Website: home-depot
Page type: cart
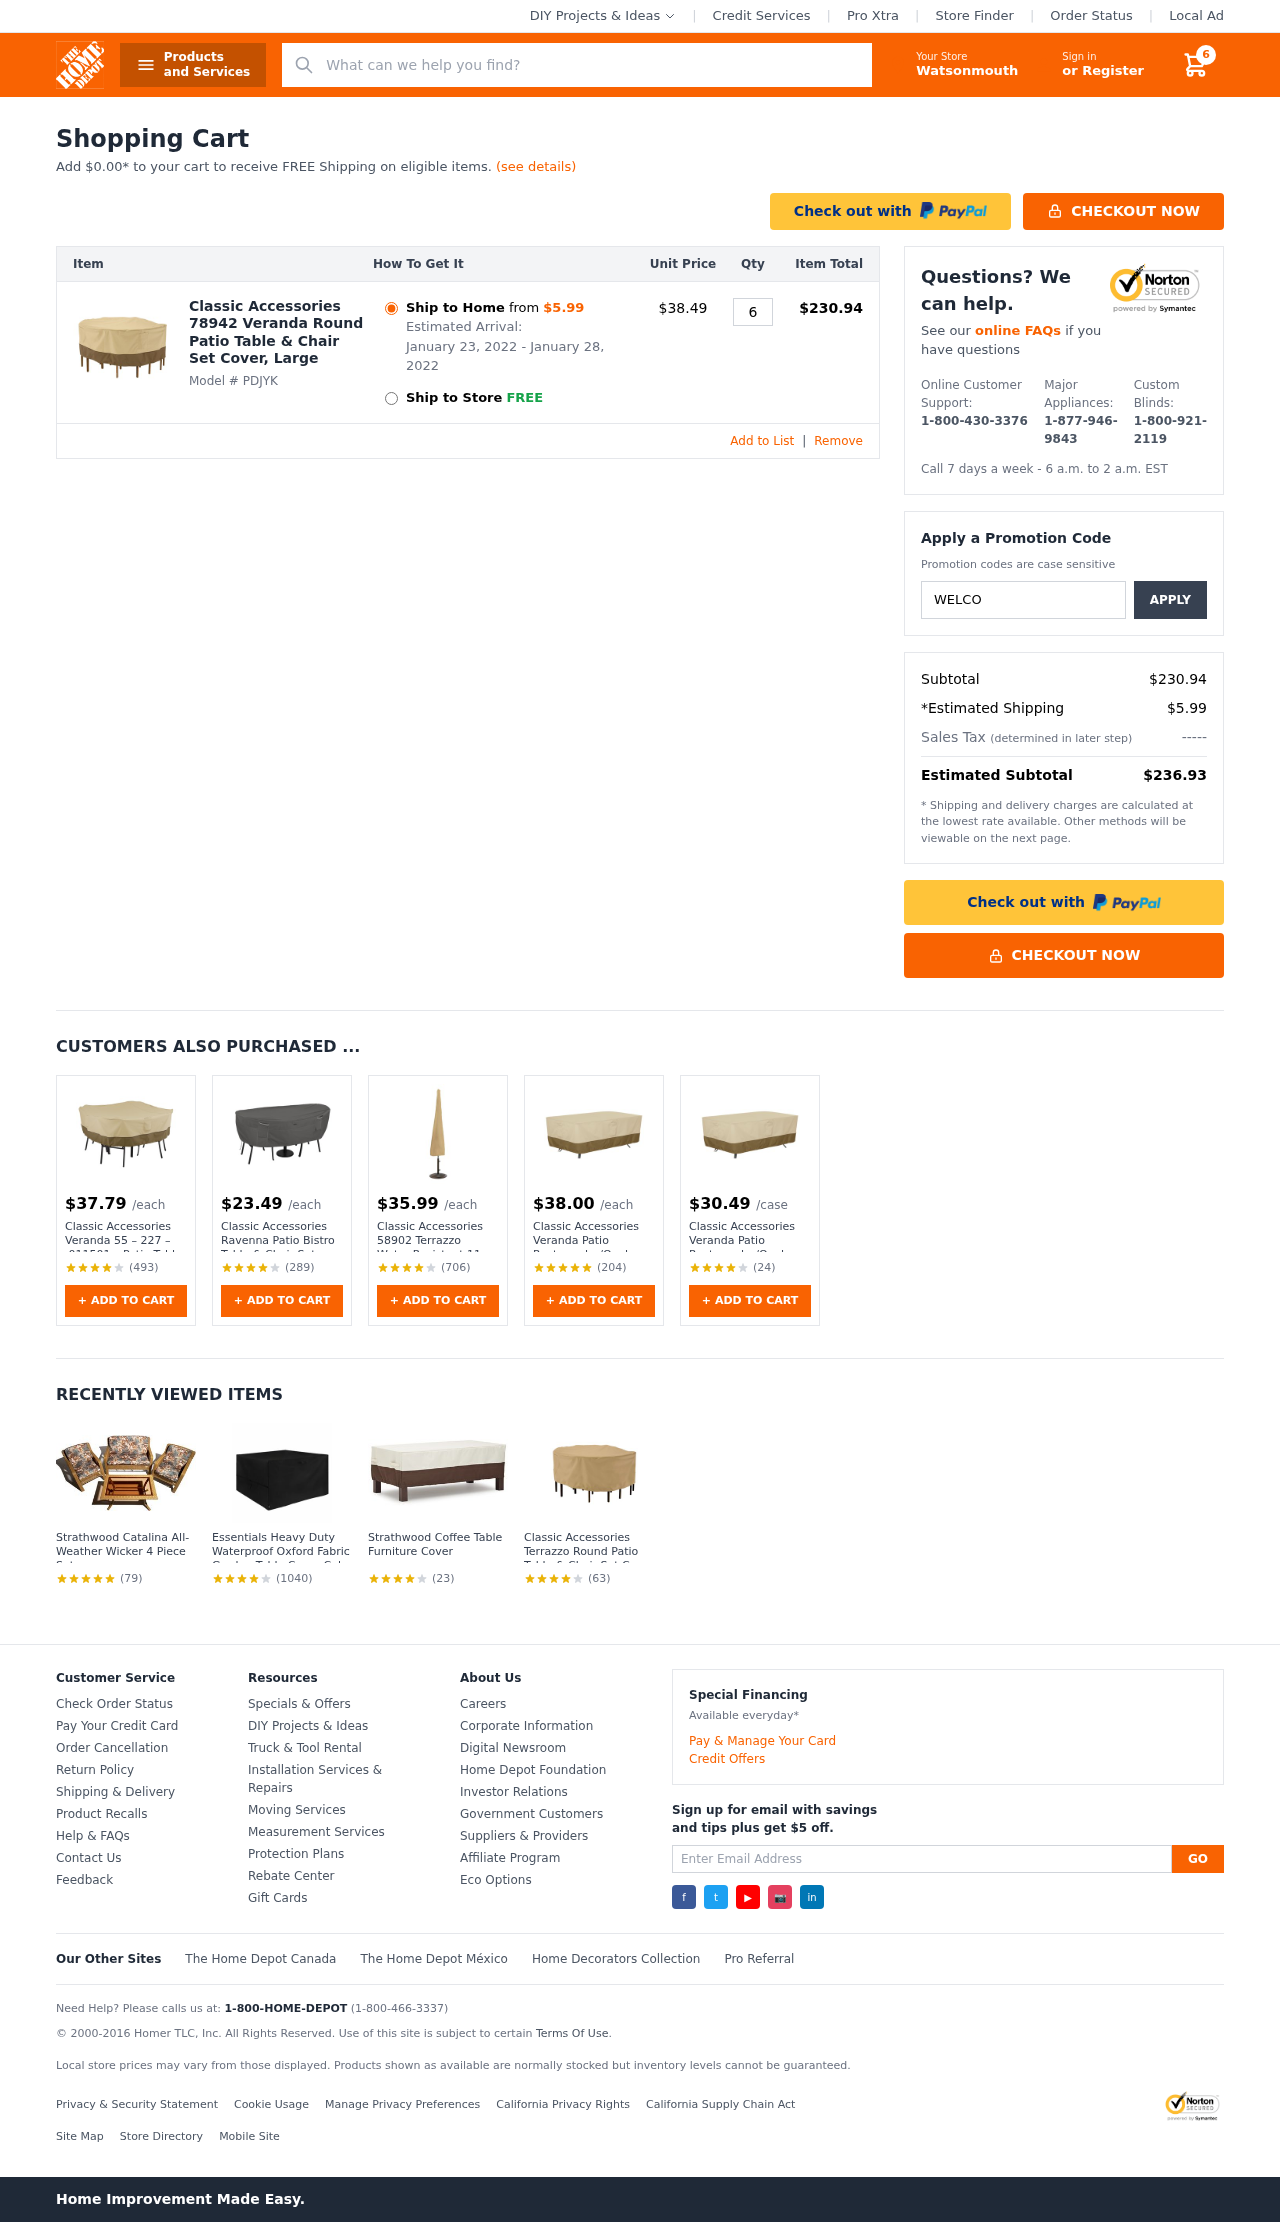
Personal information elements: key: PII_CITY
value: Watsonmouth
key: PII_PROMO_CODE
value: WELCOME60
Product elements: key: PRODUCT1_NAME
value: Classic Accessories 78942 Veranda Round Patio Table & Chair Set Cover, Large
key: PRODUCT1_PRICE
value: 38.49
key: PRODUCT1_QUANTITY
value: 6
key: PRODUCT2_PRICE
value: $37.79
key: PRODUCT2_NAME
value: Classic Accessories Veranda 55 – 227 – 011501 – Patio Table &amp; Chair Cover – M
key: PRODUCT2_NUM_RATINGS
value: (493)
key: PRODUCT3_PRICE
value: $23.49
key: PRODUCT3_NAME
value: Classic Accessories Ravenna Patio Bistro Table & Chair Set Cover Outdoor Furniture with Durable Mate
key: PRODUCT3_NUM_RATINGS
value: (289)
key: PRODUCT4_PRICE
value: $35.99
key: PRODUCT4_NAME
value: Classic Accessories 58902 Terrazzo Water-Resistant 11 Foot Patio Umbrella Cover,Sand,10 in
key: PRODUCT4_NUM_RATINGS
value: (706)
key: PRODUCT5_PRICE
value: $38.00
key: PRODUCT5_NAME
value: Classic Accessories Veranda Patio Rectangular/Oval Table Cover, xl, Pebble Grey
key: PRODUCT5_NUM_RATINGS
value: (204)
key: PRODUCT6_PRICE
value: $30.49
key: PRODUCT6_NAME
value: Classic Accessories Veranda Patio Rectangular/Oval Table Cover, large, Pebble Grey
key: PRODUCT6_NUM_RATINGS
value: (24)
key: PRODUCT7_NAME
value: Strathwood Catalina All-Weather Wicker 4 Piece Set
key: PRODUCT7_NUM_RATINGS
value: (79)
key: PRODUCT8_NAME
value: Essentials Heavy Duty Waterproof Oxford Fabric Garden Table Cover Cube 125 x 125 x 74 cm
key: PRODUCT8_NUM_RATINGS
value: (1040)
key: PRODUCT9_NAME
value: Strathwood Coffee Table Furniture Cover
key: PRODUCT9_NUM_RATINGS
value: (23)
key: PRODUCT10_NAME
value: Classic Accessories Terrazzo Round Patio Table & Chair Set Cover, Medium
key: PRODUCT10_NUM_RATINGS
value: (63)
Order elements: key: ORDER_NUM_ITEMS
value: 6
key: AMOUNT_TO_FREE_SHIPPING
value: $0.00
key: ORDER_SHIPPING_DATE
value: January 23, 2022
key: ORDER_DELIVERY_DATE
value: January 28, 2022
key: ORDER_ITEM_TOTAL
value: $230.94
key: ORDER_SUBTOTAL
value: $230.94
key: ORDER_SHIPPING_COST
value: $5.99
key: ORDER_TOTAL
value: $236.93
Search elements: key: HEADER_SEARCH
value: What can we help you find?